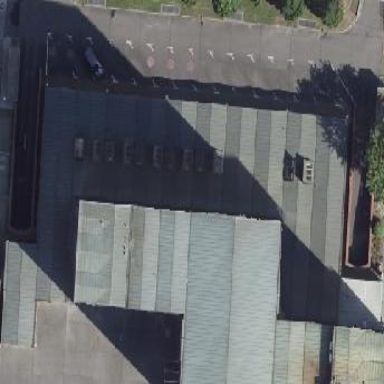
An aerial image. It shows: Parking area with concrete surface.